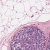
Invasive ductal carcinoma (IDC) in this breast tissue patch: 0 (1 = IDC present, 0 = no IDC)